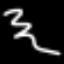
Label: squiggle